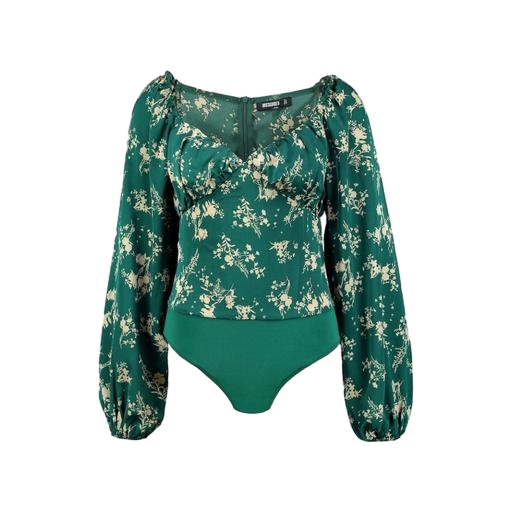
green ray floral-printed blouse, green and long sleeves, green floral-print gauze blouse, white background